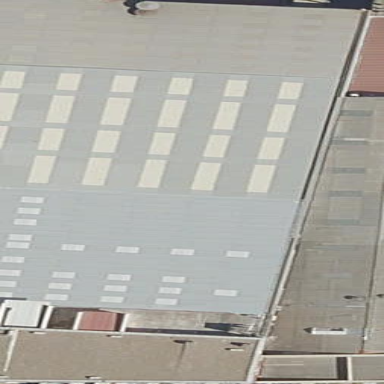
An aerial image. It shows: Industrial building.